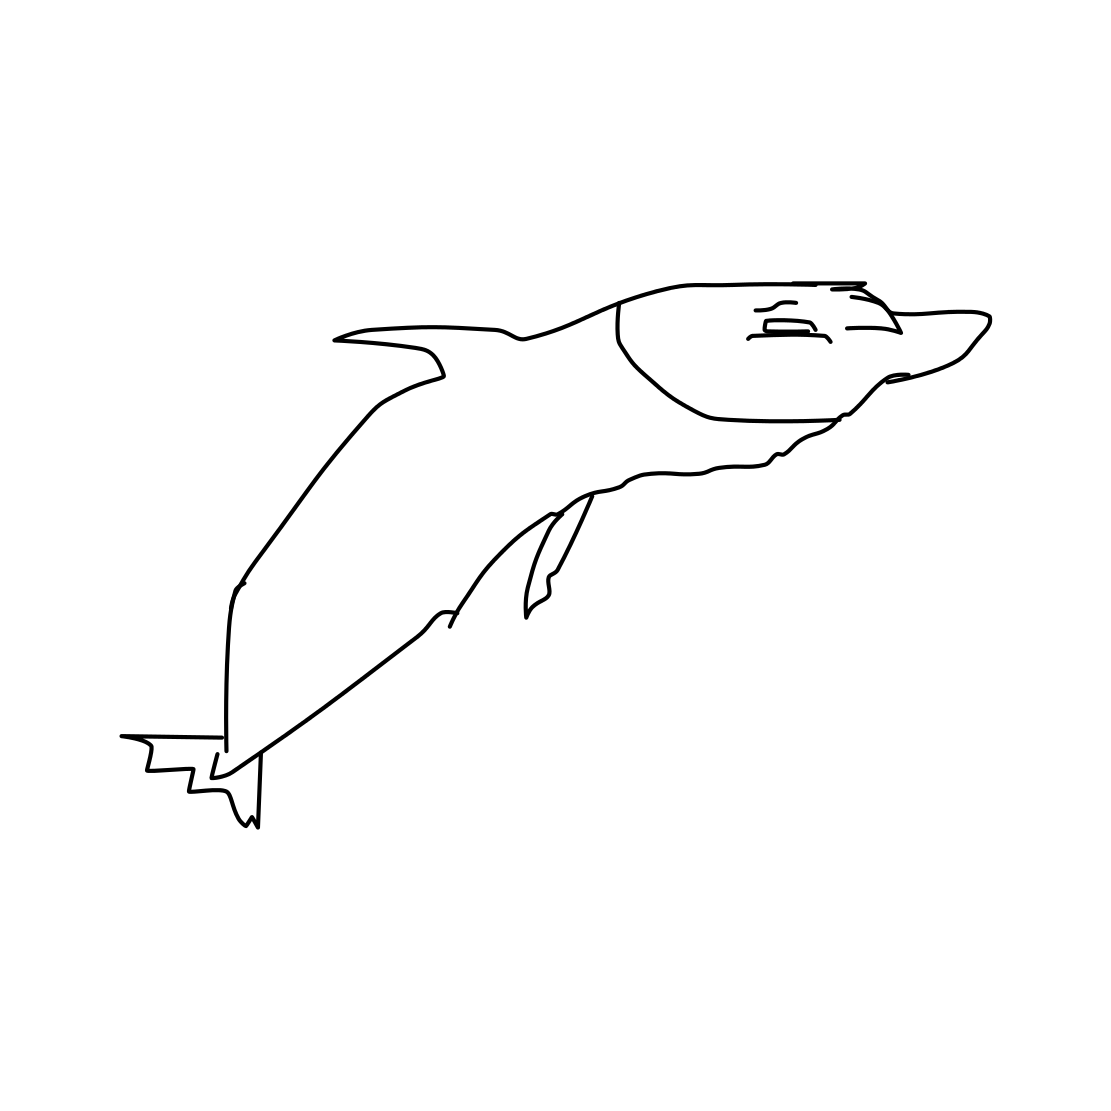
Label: dolphin